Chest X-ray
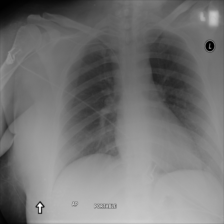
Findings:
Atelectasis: negative
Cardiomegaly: negative
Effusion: negative
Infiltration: negative
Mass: negative
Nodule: negative
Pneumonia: negative
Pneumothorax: negative
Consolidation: negative
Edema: negative
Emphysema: negative
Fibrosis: negative
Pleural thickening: negative
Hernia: negative